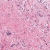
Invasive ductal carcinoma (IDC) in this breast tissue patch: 0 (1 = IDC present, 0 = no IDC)